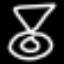
Label: diamond